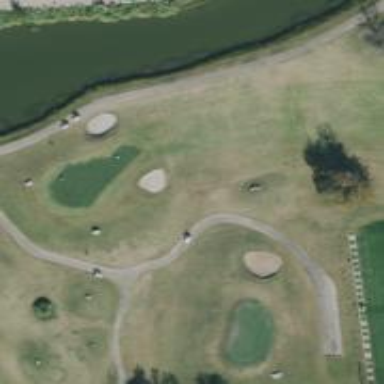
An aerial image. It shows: Path designated for golf carts.